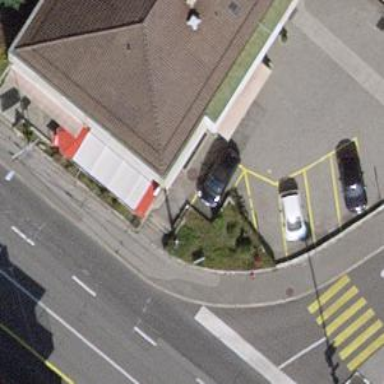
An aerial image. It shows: Fast food establishment.